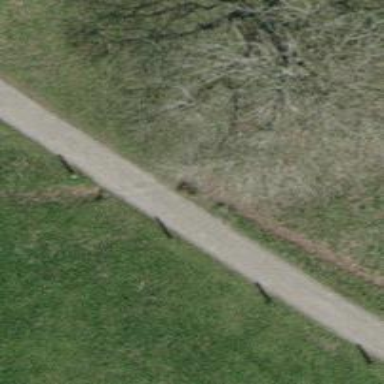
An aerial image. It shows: Culvert tunnel underneath ditch.